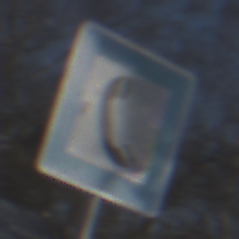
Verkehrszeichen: Fernsprecher
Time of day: MorningAfternoon
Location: Outdoor (Nature)
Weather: PartlyCloudy
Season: Winter
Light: Natural